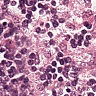
Metastatic tissue present: no